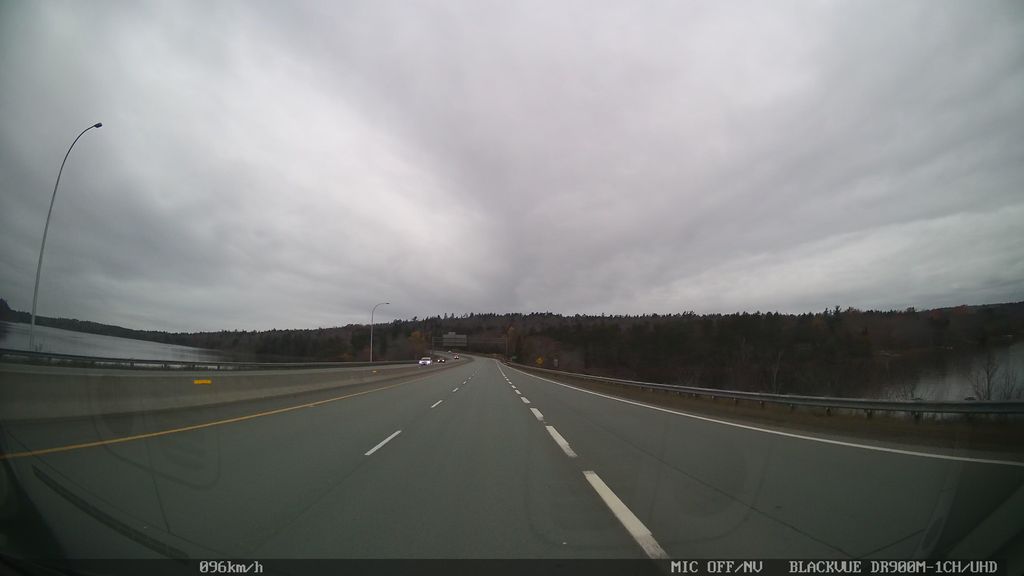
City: halifax